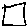
Label: square